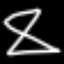
Label: hourglass